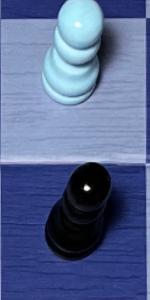
Label: Pawn_Black